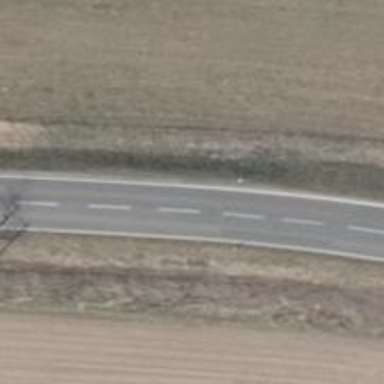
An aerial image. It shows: Secondary road with asphalt surface.